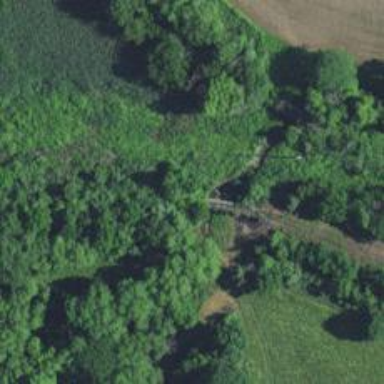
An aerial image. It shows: Bridge.